Frequency: 95000
Velocity: 0,2945
Power: 35,1
Pulse duration: 0,0000001
Pass count: 1
Magnification: 10
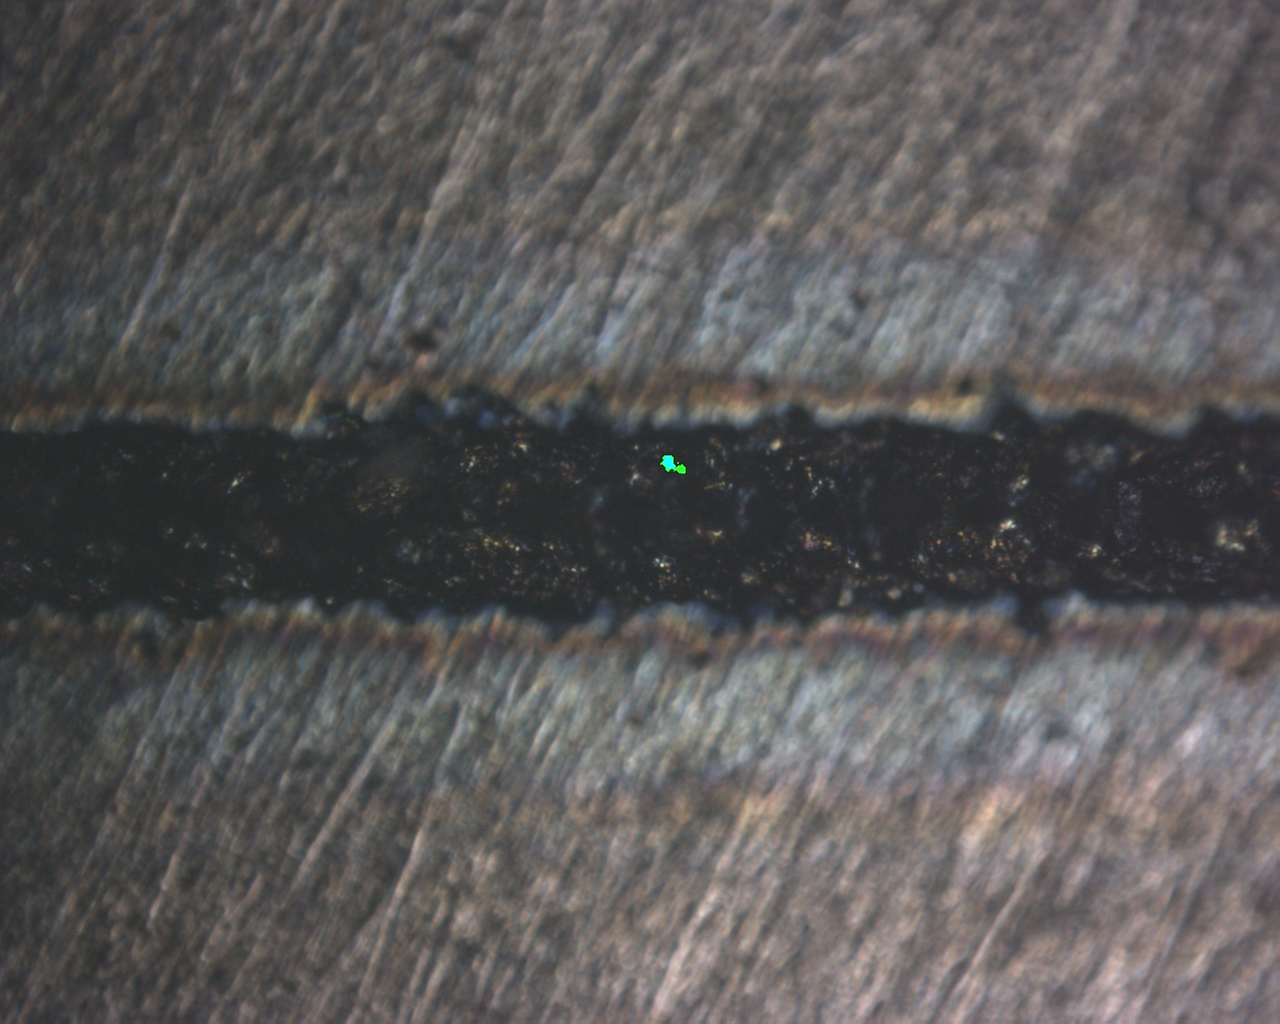
Measured width: 127.399
Other width: 79.407